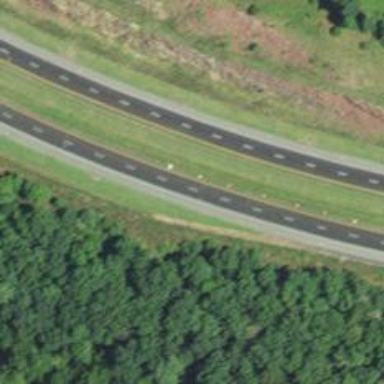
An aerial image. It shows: Trunk highway with expressway features.